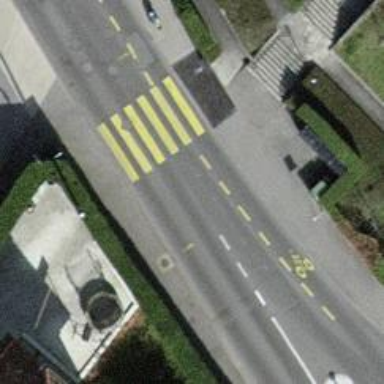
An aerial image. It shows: Uncontrolled zebra crossing with zebra markings.